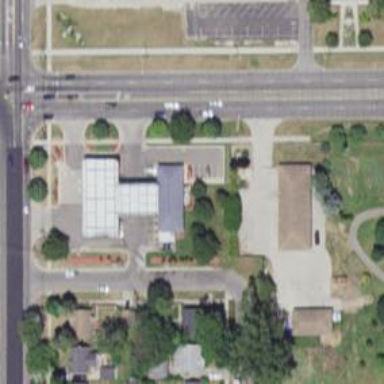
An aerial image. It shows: Convenience shop.